Question: I am querying a SQL Server database from my ASP.net application in C#. Following is a part of my database schema.

I wrote following expression to get data from the database.
'''
var query = db.DBMovies.Where(ent => ent.Id == Id).Join(db.DBCategories,
r => r.Id,
l => l.CategoryId,
(r, l) => new
{
Id = r.Id,
MovieName = r.Name,
Year = r.Year,
Category = r.Genre,
PosterURL = r.PosterURL,
});
foreach (var movie in query)
{
//something
}
'''
In the part 'ent.Id == Id', the 'Id' in the right refers to a parameter value. I referred <URL> tutorial, but when I execute this, the execution does not get inside the foreach loop. I created a breakpoint inside the foreach loop and noticed that it didn't hit. Can somebody help me to find out the issue? And please suggest a way to quick watch the values returned by a lambda expression if possible.
Thank you.
I changed the query as I have made a huge mistake first time, but I don't see any success even now.
'''
var query = db.DBMovieToCategory.Where(ent => ent.CategoryId == Id).Join(db.DBMovies,
r => r.MovieId,
l => l.Id,
(r, l) => new
{
Id = l.Id,
MovieName = l.Name,
Year = l.Year,
Category = l.Genre,
PosterURL = l.PosterURL,
});
'''
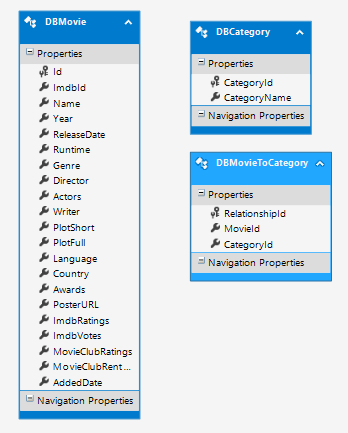
Answer: It looks like you're trying to join Movies to Categories by matching the Movie id to the Category id. Since the IDs are assigned independently, you will only get records back if by chance you have a Movie and a Category with the same ID.
Getting no records back would be why you never enter the 'foreach' loop.
I see no relationships defined in your model, so DBMovies, DBCategories, and DBMoviesToCategories don't "know" they're related to each other.